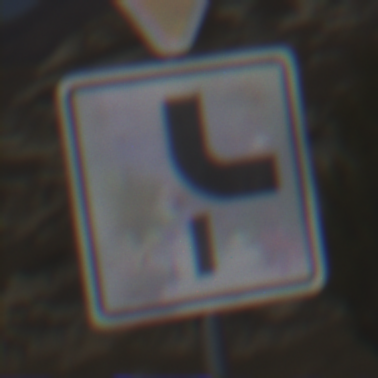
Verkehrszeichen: VerlaufVorfahrtsstrasse10
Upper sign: VorfahrtGewaehren
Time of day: Midday
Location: Outdoor (Nature)
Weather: Clear
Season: NotSpecified
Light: Natural